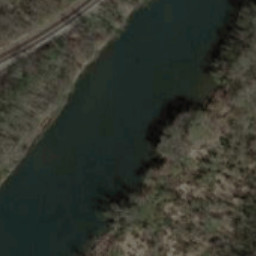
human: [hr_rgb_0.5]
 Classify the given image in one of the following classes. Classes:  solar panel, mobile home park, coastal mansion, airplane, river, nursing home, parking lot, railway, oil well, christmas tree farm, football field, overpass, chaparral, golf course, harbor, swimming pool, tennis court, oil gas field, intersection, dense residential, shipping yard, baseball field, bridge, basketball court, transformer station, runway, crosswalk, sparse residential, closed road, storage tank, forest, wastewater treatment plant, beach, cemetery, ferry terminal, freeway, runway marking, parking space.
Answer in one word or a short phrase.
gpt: river